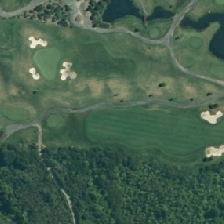
Land cover: urban_parkland